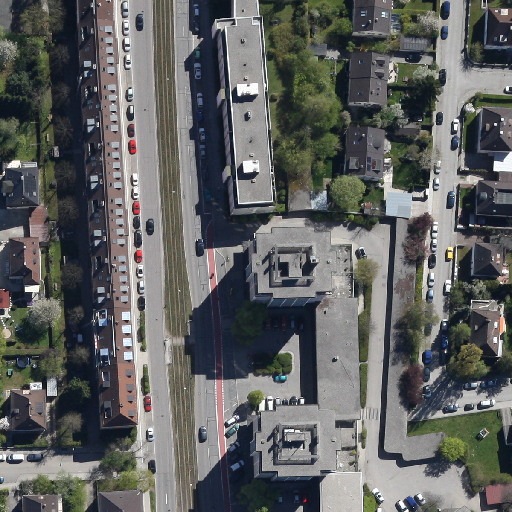
Referring expression: van